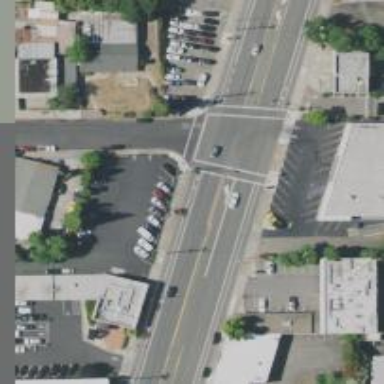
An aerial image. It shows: Solid stop line on the road.